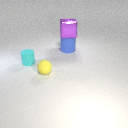
large blue rubber cylinder below large purple metal cube